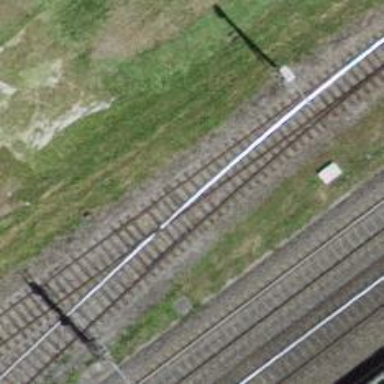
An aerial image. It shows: Single-track electrified railway spur with contact line for service.